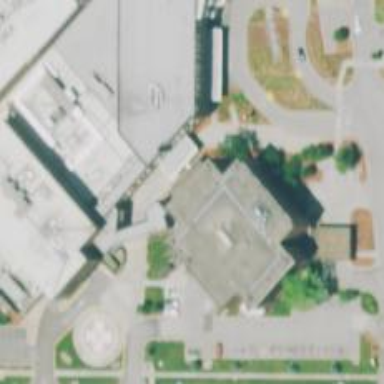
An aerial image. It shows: Hospital building.